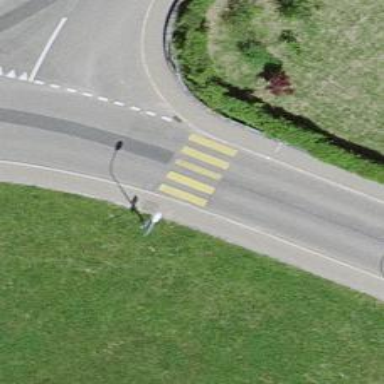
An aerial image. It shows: Uncontrolled zebra crossing on the road.